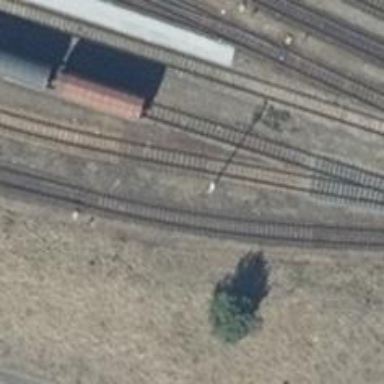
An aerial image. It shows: Railway yard used for servicing trains.